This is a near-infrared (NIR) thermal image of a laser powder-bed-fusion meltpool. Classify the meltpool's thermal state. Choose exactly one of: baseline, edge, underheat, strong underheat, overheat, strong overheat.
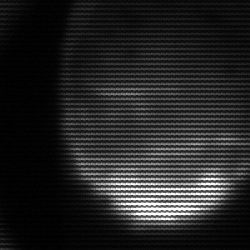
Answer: edge